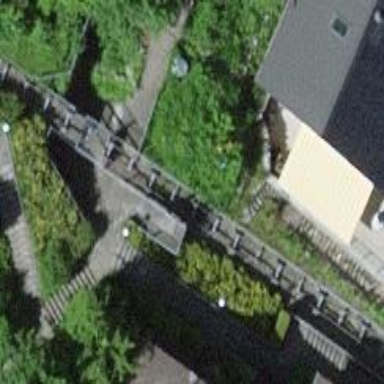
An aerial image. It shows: Funicular railway.